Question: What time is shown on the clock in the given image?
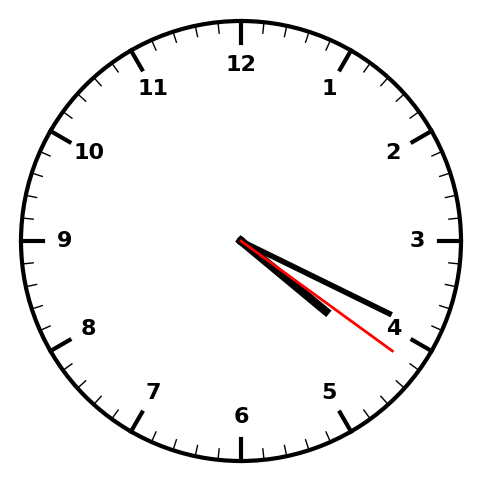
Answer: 04:19:21